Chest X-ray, PA view. Patient: 27 years old, sex M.
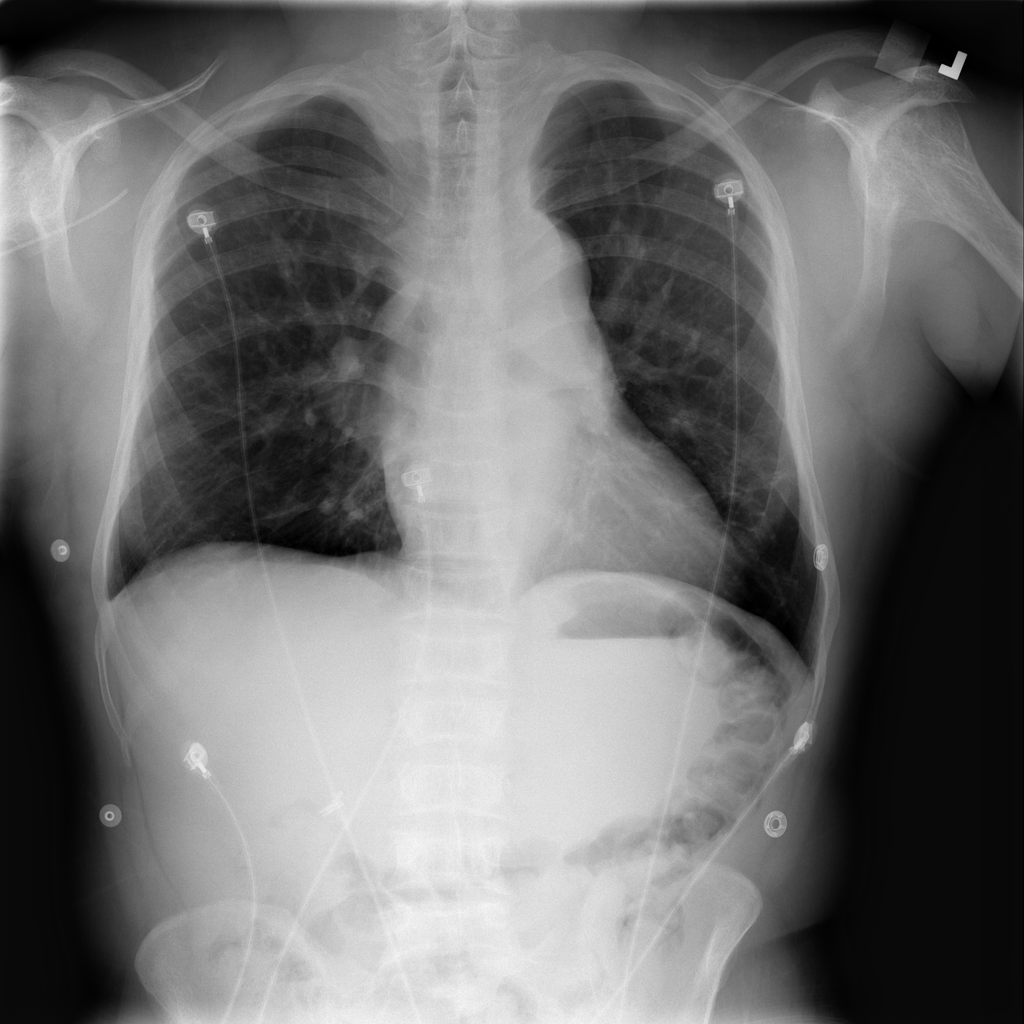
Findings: No Finding